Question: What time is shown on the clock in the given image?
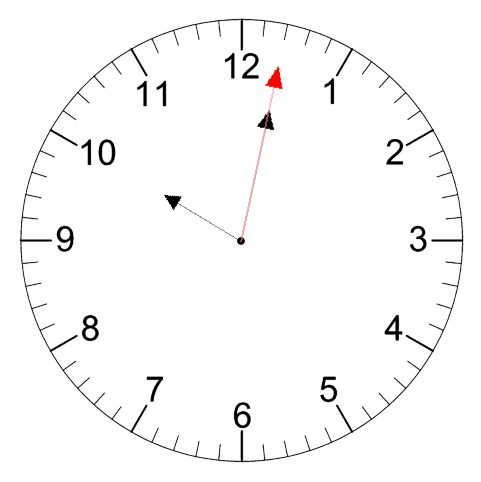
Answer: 10:02:02